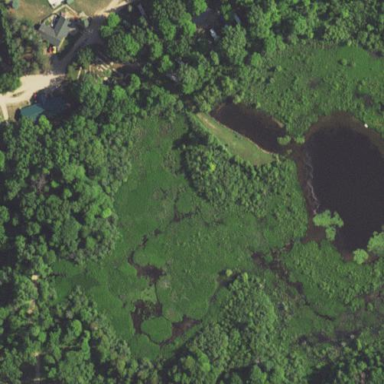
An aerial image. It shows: Marsh wetland.